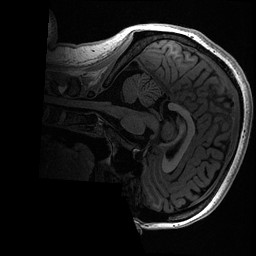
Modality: T1w
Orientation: sagittal
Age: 20
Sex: female
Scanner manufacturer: ge
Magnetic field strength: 3 T
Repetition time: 0.006952 s
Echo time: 0.00292 s